Interaction volume radius: 5 \u00c5
Interaction volume height: 10 \u00c5
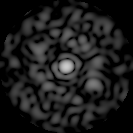
Disorder parameter: 0.8467